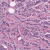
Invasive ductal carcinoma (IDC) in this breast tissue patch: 1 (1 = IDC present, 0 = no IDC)